Question: I'm creating a video editing program with QTKit.
There is a sample program provided by apple here,
<URL>
My test program is based on this program, but use
QTMovie *movie = [[[QTMovie alloc] initToWritableFile:@"foo.mov" error:nil] autorelease];
and
[movie updateMovieFile];
for saving memories.
If there are not so many frames, the program runs well. But with so many frames, the program begins to show
'QTKitServer(5618,0xa0924540) malloc: *** mmap(size=33554432) failed (error code=12) *** error: can't allocate region *** set a breakpoint in malloc_error_break to debug'
I checked memory leaks with Instruments,

but Live Bytes are not so big and found no memory leaks.
Overall Bytes is really big but is this a reason of this problem?
Any ideas will be appreciated.
Thanks,
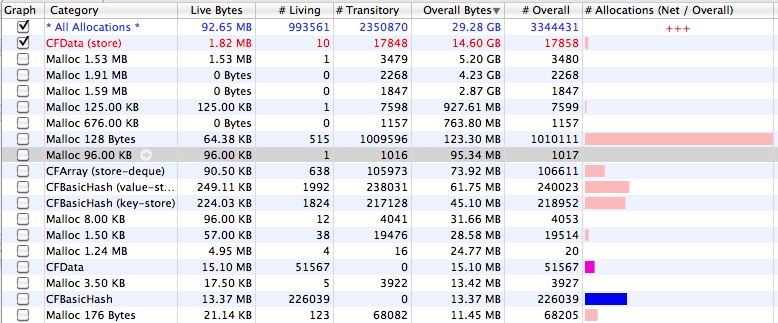
Answer: The overall bytes should not be a problem unless there is an unreported memory leak.
After some googling some people seem to get this problem when compiling for 32bit, what architecture are you compiling against?